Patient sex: M
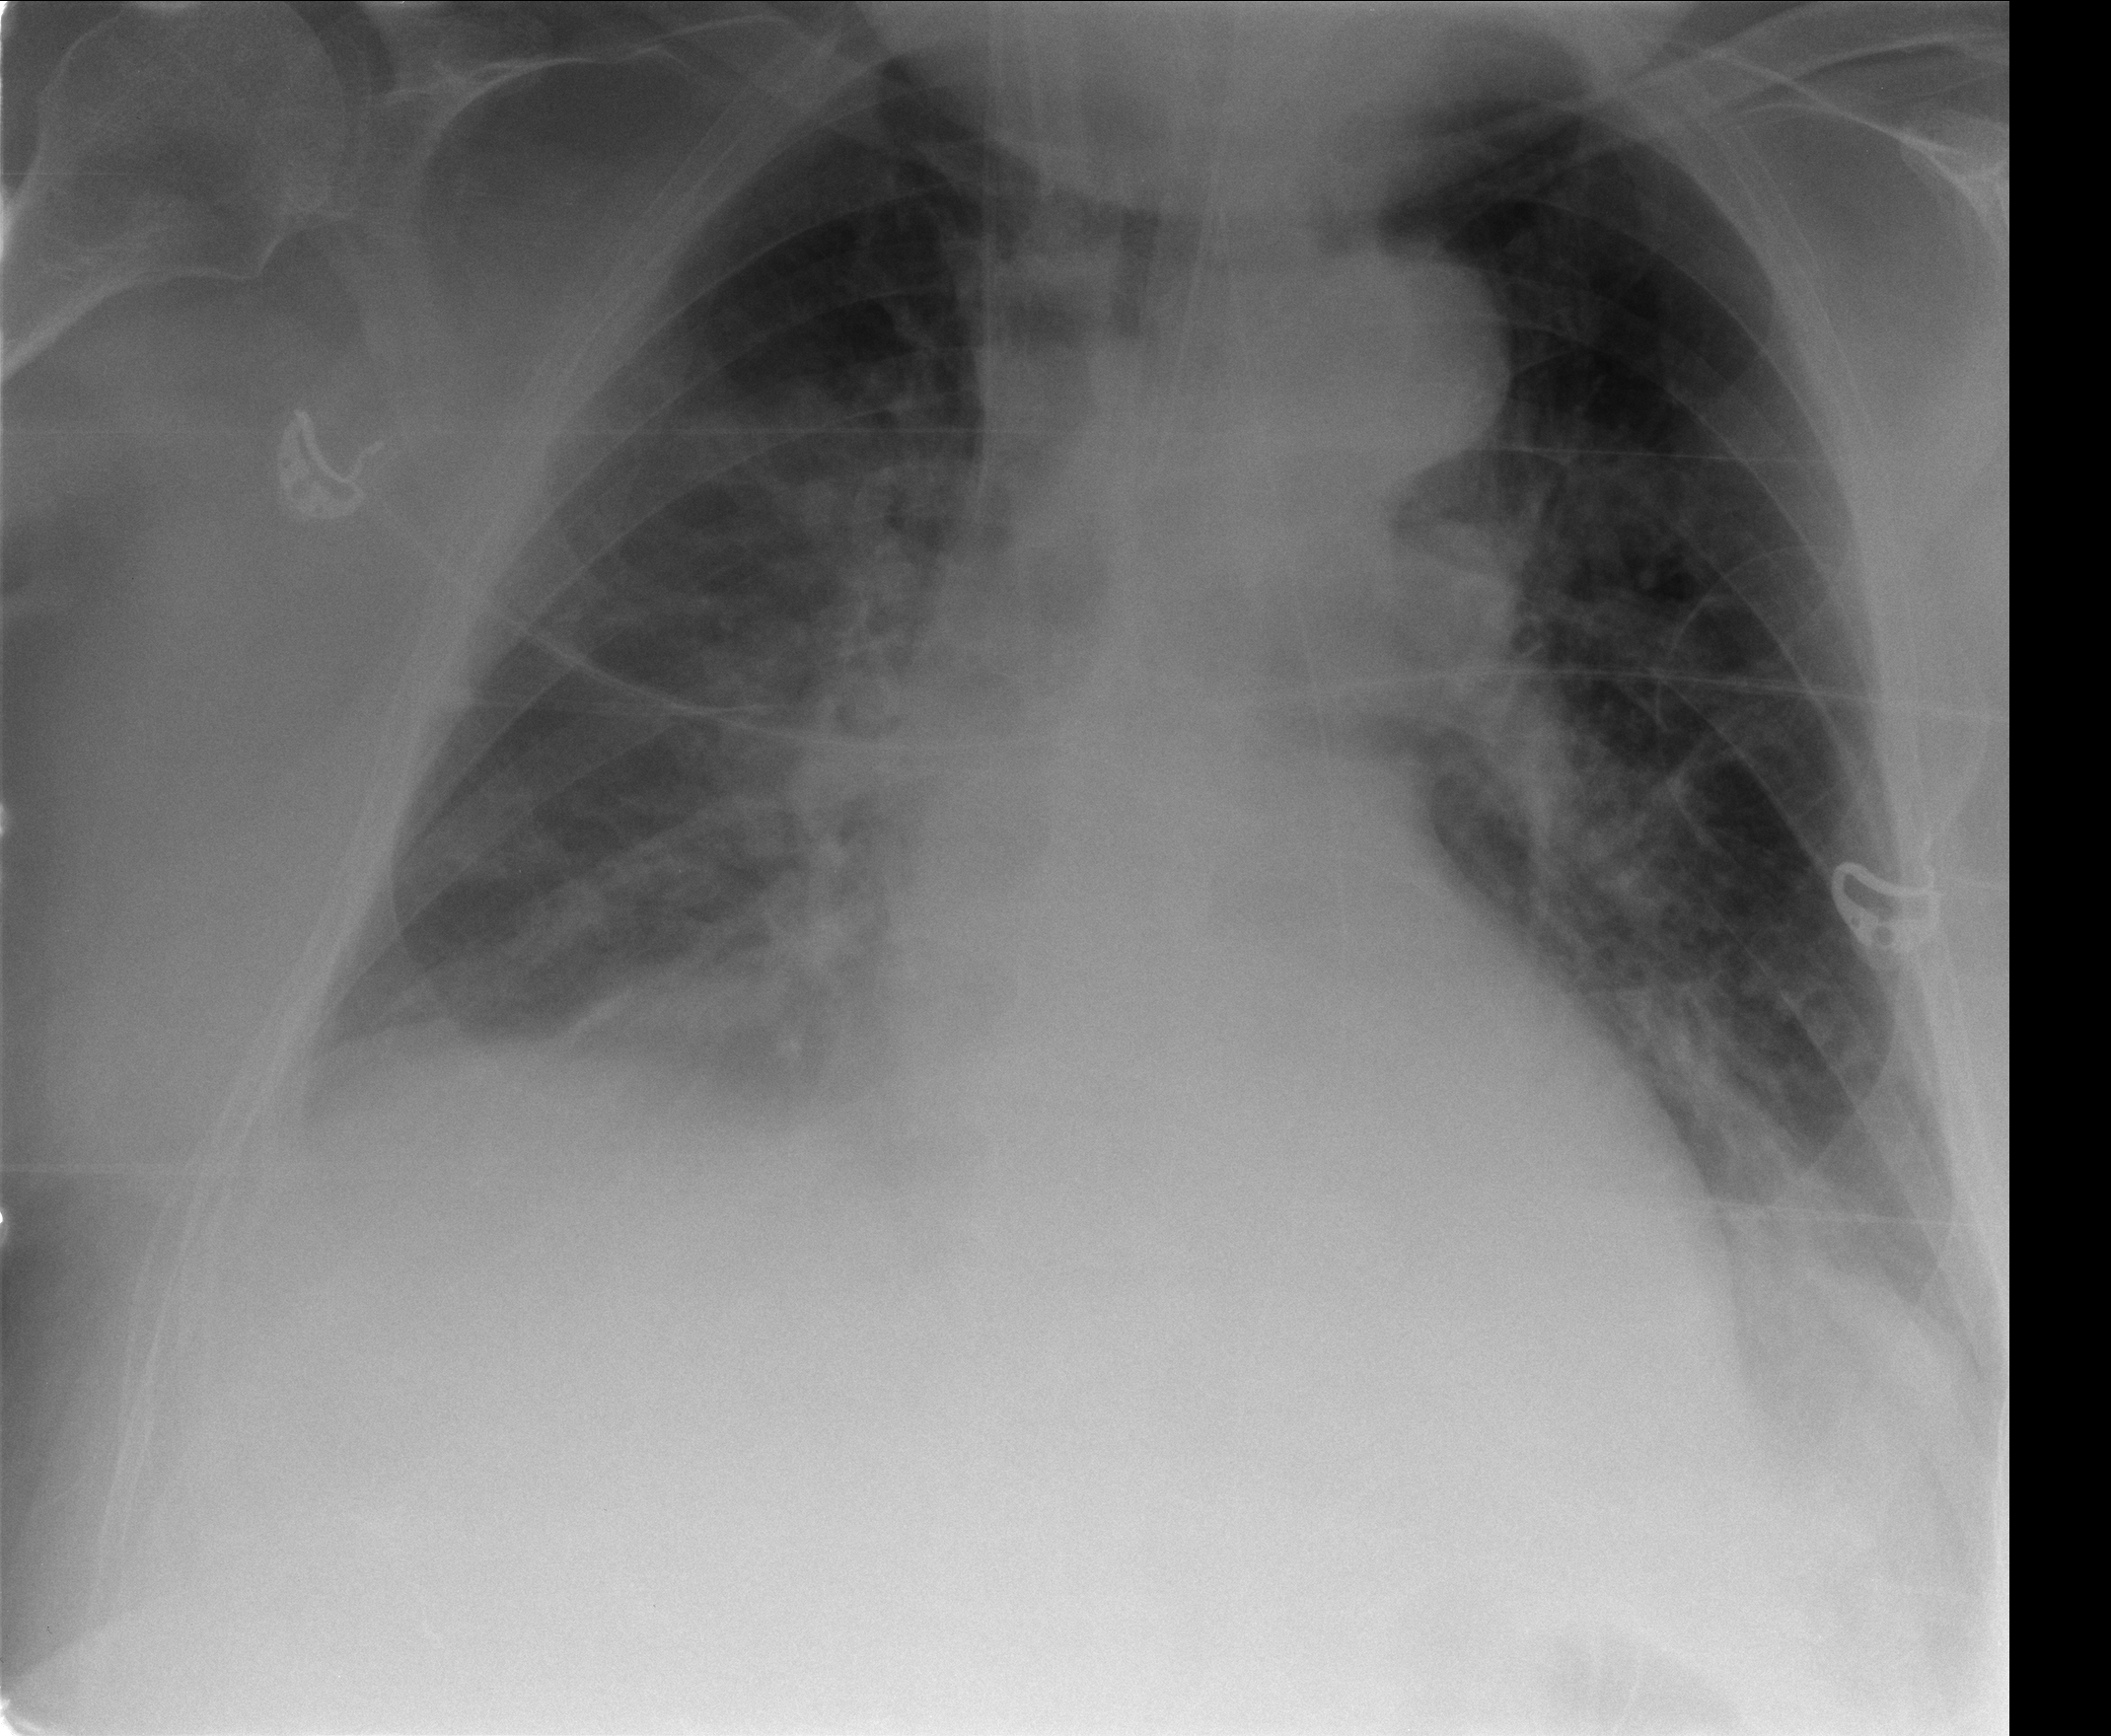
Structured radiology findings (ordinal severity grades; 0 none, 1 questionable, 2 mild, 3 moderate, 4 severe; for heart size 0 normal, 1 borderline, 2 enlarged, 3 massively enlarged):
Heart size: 0
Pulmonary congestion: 3
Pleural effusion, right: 1
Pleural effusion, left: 1
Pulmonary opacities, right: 2
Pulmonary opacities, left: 1
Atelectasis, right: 2
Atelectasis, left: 2